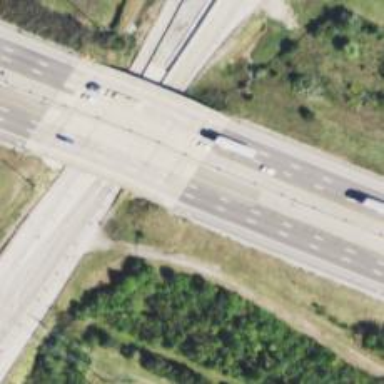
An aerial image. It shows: Motorway bridge.